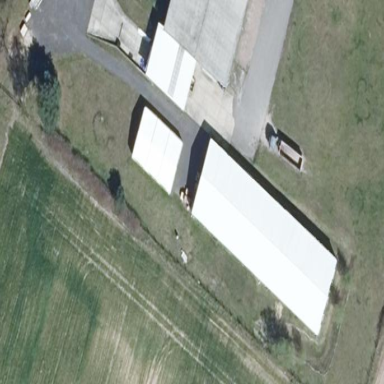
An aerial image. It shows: Gabled roof of grey-colored farm auxiliary building with its roof oriented along the structure.